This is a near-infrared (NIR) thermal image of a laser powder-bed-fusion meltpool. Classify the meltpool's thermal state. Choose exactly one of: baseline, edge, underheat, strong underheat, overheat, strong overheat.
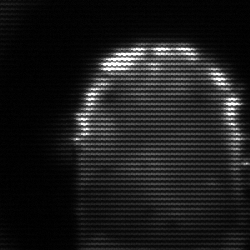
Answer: baseline